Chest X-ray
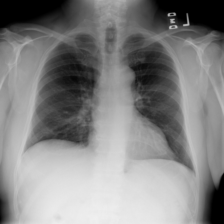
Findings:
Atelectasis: negative
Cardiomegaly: negative
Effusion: negative
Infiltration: negative
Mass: negative
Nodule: negative
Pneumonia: negative
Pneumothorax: negative
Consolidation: negative
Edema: negative
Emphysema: negative
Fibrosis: negative
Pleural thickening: negative
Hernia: negative